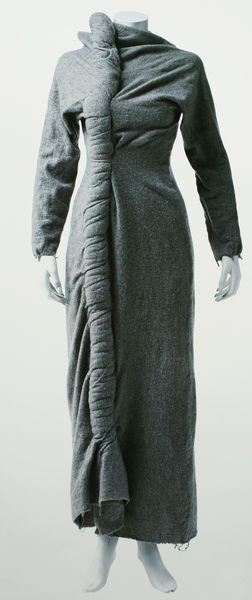
Titel: Kleid
Künstler: Rei Kawakubo
Standort: Kyoto (Japan)
Institution: Kyoto Costume Institute
Schlagwörter: frau, grau, kleid, mode, falten, kleidung, kragen, lang, ärmel, mantel, taille, modell, foto, puppe, gedreht, rolle, wurst, eingerollt, wulst, abgesteppt, schaupuppe, stepp